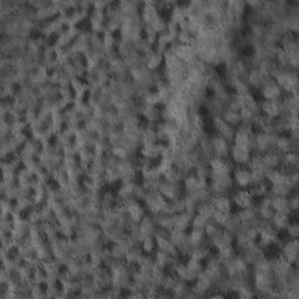
Label: non_frost